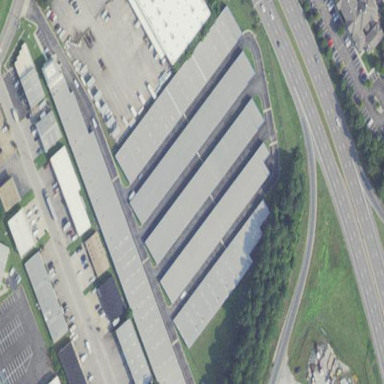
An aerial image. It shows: Industrial building.